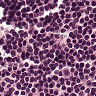
Metastatic tissue present: no